Question: Below is a 'ChannelHandler' for a echo server.

Netty framework will call 'channelReadComplete()' method to notify the handler that the last call made to 'channelRead()' was the last message in the current batch.
My question is, since data are transferred on wire in trunks, how could Netty know when 'a batch of message' is complete?
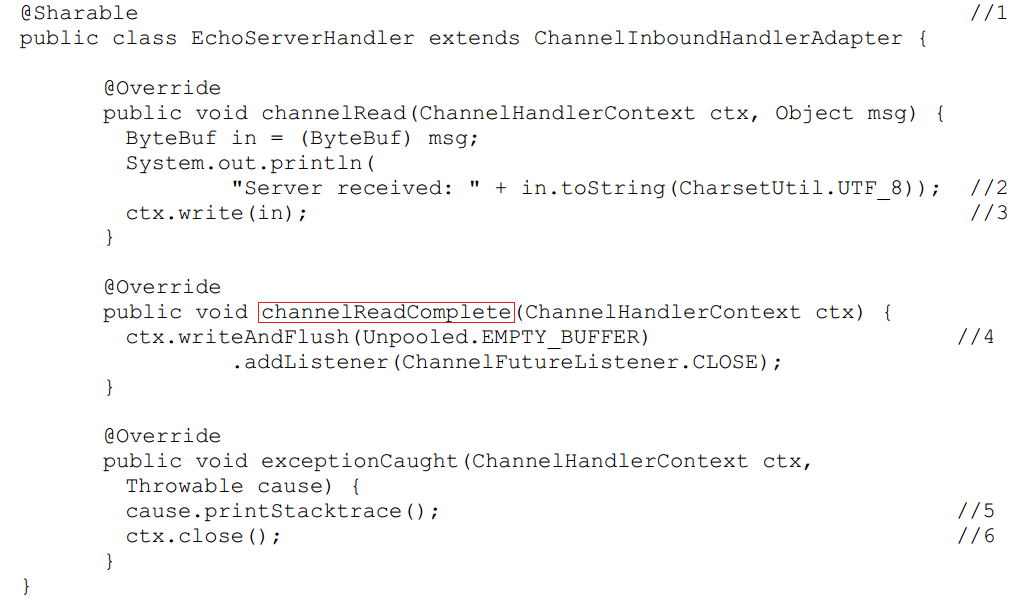
Answer: channelReadComplete() is triggered once there is no more data to read from the underlying transport. When talking about SocketChannels this would be either of these two cases:
1. read(...) returns 0
2. read(...) got a buffer passed to it that has 1024 bytes to fill, but less than 1024 are filled.